Question: Im trying to create a calculation form in Ruby similiar to the picture below
( it's a screenshot of the from that i created using HTML and Javascript codepen:
<URL>

It's suppose to work like this
The budget part
U add a budget and it get's divided by the three input fields and the results below it.
The weightings part
You have nine inputs field and the value's you enter there get divide the results of the previous one
Then lastly the objectives part where you can add and remove 7 columns rows
It's pretty complicated, but i just finished the Micheal Hart tutorial and I'm not sure how to approach this.
I was thinking of creating one Model named Management
But would i then have to create all the value inputs in the module?
'''
$ rails generate model Budget budget:text weighings:text objectives:text confrences:text prob:text user:references
'''
Or should i create separate models?
Because my Migrate looks like this and i'm not sure how the extra input value's would be saved
'''
class CreateBudgets < ActiveRecord::Migration[5.0]
def change
create_table :budgets do |t|
t.text :budget
t.text :weighings
t.text :objectives
t.text :confrences
t.text :prob
t.references :user, foreign_key: true
t.timestamps
end
end
end
'''
Also I was using a code to add columns in JavaScript ( u can see it in the code pen link)
I'm unassuming i can use JavaScript for the calculations and the results get saved once i press submit?
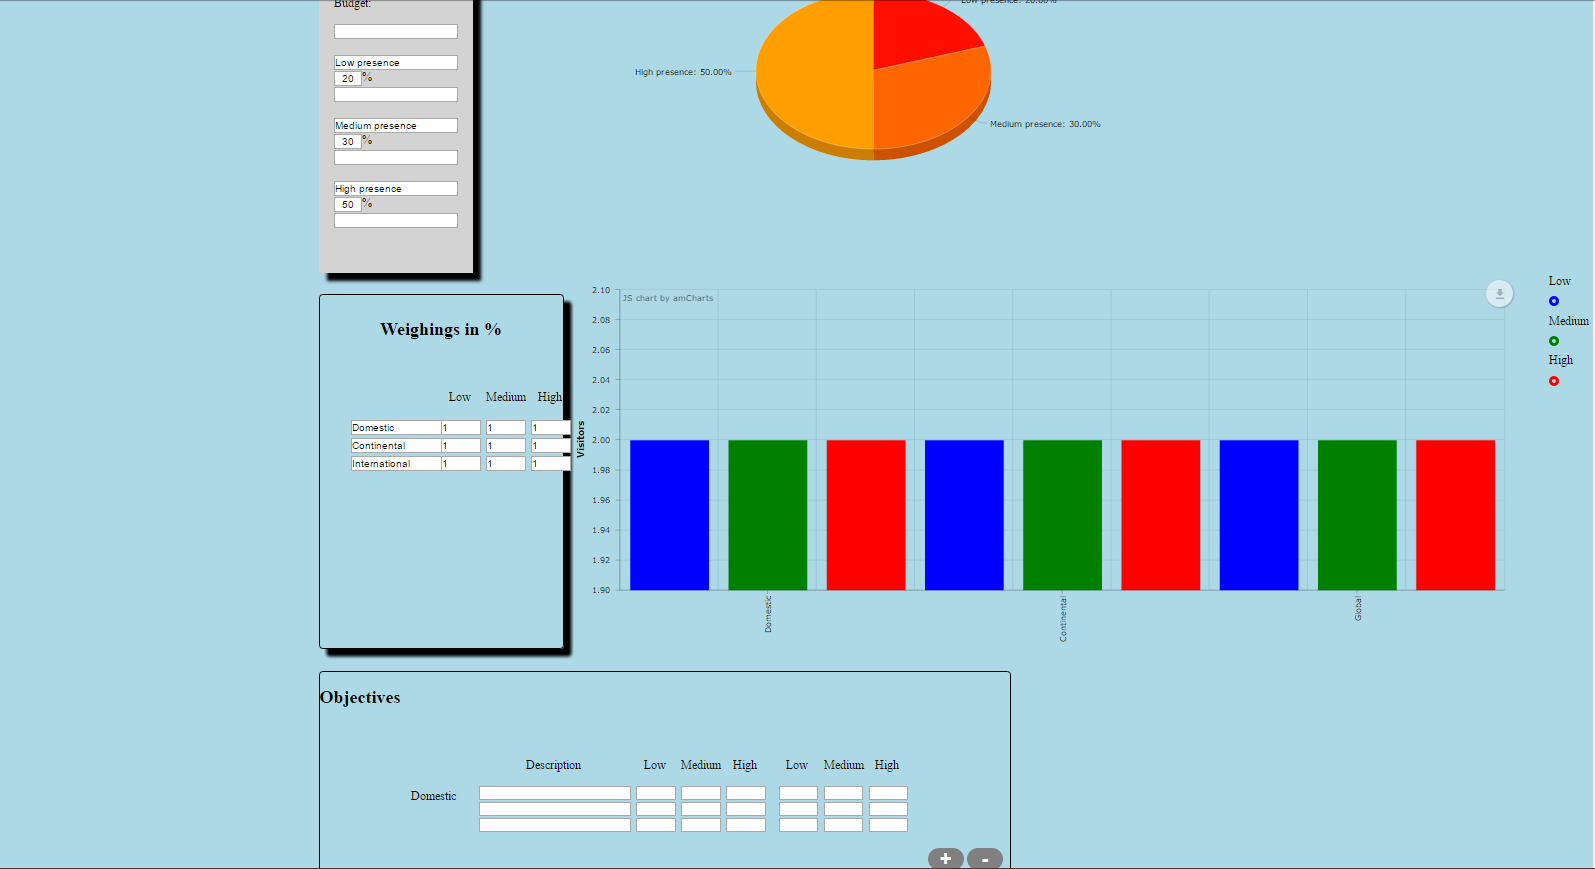
Answer: The answer I found was by using the same <URL> to my app so I could dynamically add new fields to run the calculation
Below is part of the code:
'''
class ManagmentsController < ApplicationController
before_action :logged_in_user, only: [:create, :destroy]
before_action :correct_user, only: :destroy
def index
@managments = current_user.managments
@micropost = current_user.microposts.build
end
def show
@microposts = Micropost.paginate(page: params[:page])
@managment = Managment.find_by(id: params[:id])
if !@managment
raise ActionController::RoutingError.new('Not Found')
end
@user = @managment.user
end
def new
@user = User.new
@managment = Managment.new
@microposts = Micropost.paginate(page: params[:page])
end
def edit
@managment = Managment.find(params[:id])
@microposts = Micropost.paginate(page: params[:page])
end
def create
@managment = current_user.managments.build(managment_params)
if @managment.save
flash[:success] = "Managment created!"
redirect_to @managment
else
@feed_items = current_user.feed.paginate(page: params[:page])
render 'new'
end
end
def update
@managment = Managment.find(params[:id])
if @managment.update(managment_params)
redirect_to @managment
else
render 'edit'
end
end
def destroy
@managment.destroy
flash[:success] = "Managment deleted"
redirect_to managments_path
end
private
def managment_params
params.require(:managment).permit(
:title, :budget,
:procent1, :procent2, :procent3, :procent4,
:procent5, :procent6, :procent7,
:procent8, :procent9, :procent10,
:procent11, :procent12, :result1,
:result2, :result3,
:lowprocent1, :lowprocent2, :lowprocent3,
:medprocent1, :medprocent2, :medprocent3,
:highprocent1, :highprocent2, :highprocent3,
objectives_attributes: [
:id, :objectivesname1,
:lowobjectives1, :medobjectives1,
:highobjectives1, :lowobjectives1,
:medobjectives1, :highobjectives1,
:lowprocent1,:medprocent1,:highprocent1,
:_destroy],
continentals_attributes: [
:id, :objectivesname2,
:lowobjectives2, :medobjectives2,
:highobjectives2, :lowobjectives2,
:medobjectives2, :highobjectives2,
:lowprocent2,:medprocent2,:highprocent2,
:_destroy],
internationals_attributes: [
:id, :objectivesname3,
:lowobjectives3, :medobjectives3,
:highobjectives3, :lowobjectives3,
:medobjectives3, :highobjectives3,
:lowprocent3,:medprocent3,:highprocent3,
:_destroy])
end
def correct_user
@managment = current_user.managments.find_by(id: params[:id])
redirect_to managments_path if @managment.nil?
end
end
'''
'''
<div class="field" id="weighings">
<div class="colum">
<h4>Low presence</h4>
<input class="inputbudget procentages" id="lowplow" onkeydown="return false" value="<%= managment.procent4 %>">%
<input class="inputbudget procentages" id="lowpmed" onkeydown="return false" value="<%= managment.procent5 %>">%
<input class="inputbudget procentages" id="lowphigh" onkeydown="return false" value="<%= managment.procent6 %>">%
</div>
<div class="colum">
<h4>Medium presence</h4>
<input class="inputbudget procentages" id="medplow" onkeydown="return false" value="<%= managment.procent7 %>">%
<input class="inputbudget procentages" id="medpmed" onkeydown="return false" value="<%= managment.procent8 %>">%
<input class="inputbudget procentages" id="medphigh" onkeydown="return false" value="<%= managment.procent9 %>">%
</div>
<div class="colum">
<h4>High presence</h4>
<input class="inputbudget procentages" id="highplow" onkeydown="return false" value="<%= managment.procent10 %>">%
<input class="inputbudget procentages" id="highpmed" onkeydown="return false" value="<%= managment.procent11 %>">%
<input class="inputbudget procentages" id="highphigh" onkeydown="return false" value="<%= managment.procent12 %>">%
</div>
</div>
<div class="field">
<h1>Objectives</h1>
<h4>low presence</h4>
<input class="inputbudget procentages" id="objectiveinput" onkeydown="return false" value="<%= managment.objectivesname1 %>">
<input class="inputbudget procentages" id="procentages" onkeydown="return false" value="<%= managment.lowprocent1 %>">%
<input class="inputbudget procentages" id="procentages" onkeydown="return false" value="<%= managment.medprocent1 %>">%
<input class="inputbudget procentages" id="procentages" onkeydown="return false" value="<%= managment.highprocent1 %>">%
<input class="inputbudget procentages" id="procentages" onkeydown="return false" value="<%= managment.lowobjectives1 %>">
<input class="inputbudget procentages" id="procentages" onkeydown="return false" value="<%= managment.medobjectives1 %>">
<input class="inputbudget procentages" id="procentages" onkeydown="return false" value="<%= managment.highobjectives1 %>">
<h4>Medium presence</h4>
<input class="inputbudget procentages" id="objectiveinput" onkeydown="return false" value="<%= managment.objectivesname2 %>">
<input class="inputbudget procentages" id="procentages" onkeydown="return false" value="<%= managment.lowprocent2 %>">%
<input class="inputbudget procentages" id="procentages" onkeydown="return false" value="<%= managment.medprocent2 %>">%
<input class="inputbudget procentages" id="procentages" onkeydown="return false" value="<%= managment.highprocent2 %>">%
<input class="inputbudget procentages" id="procentages" onkeydown="return false" value="<%= managment.lowobjectives2 %>">
<input class="inputbudget procentages" id="procentages" onkeydown="return false" value="<%= managment.medobjectives2 %>">
<input class="inputbudget procentages" id="procentages" onkeydown="return false" value="<%= managment.highobjectives2 %>">
<h4>High presence</h4>
<input class="inputbudget procentages" id="objectiveinput" onkeydown="return false" value="<%= managment.objectivesname3 %>">
<input class="inputbudget procentages" id="procentages" onkeydown="return false" value="<%= managment.lowprocent3 %>">%
<input class="inputbudget procentages" id="procentages" onkeydown="return false" value="<%= managment.medprocent3 %>">%
<input class="inputbudget procentages" id="procentages" onkeydown="return false" value="<%= managment.highprocent3 %>">%
<input class="inputbudget procentages" id="procentages" onkeydown="return false" value="<%= managment.lowobjectives3 %>">
<input class="inputbudget procentages" id="procentages" onkeydown="return false" value="<%= managment.medobjectives3 %>">
<input class="inputbudget procentages" id="procentages" onkeydown="return false" value="<%= managment.highobjectives3 %>">
</div>
</div>
<div id="menu1" class="tab-pane fade">
<h3>Data</h3>
<!--START BUDGET FORM -->
<form class="budgetresultsoutput" id="totalbudget">
<!--End budget output-->
<!--Procentages output-->
<div class="row datarowbudget">
<div class="colum" id="columtext">
<p>P.O.I</p>
<input class="box names" type="text" id="title3-0" value="Domestic" onkeydown="return false" placeholder="Slice #1 title" />
<input class="box names" type="text" id="title2-1" value="Continental" onkeydown="return false" placeholder="Slice #1 title" />
<input class="box names" type="text" id="title2-2" value="International" onkeydown="return false" placeholder="Slice #1 title" />
<input class="box" type="text" id="title2-2" value="Total" onkeydown="return false" placeholder="Slice #1 title" />
</div>
<!-- COLUM 1/LOW-->
<div class="colum" id="regio">
<p>Low</p>
<input class="box" value="1" id="value3-0" type="text" onkeydown="return false" />
<input class="box" value="1" id="value3-1" type="text" onkeydown="return false" />
<input class="box" value="1" id="value3-2" type="text" onkeydown="return false" />
<input class="box" value="1" id="value3-9" type="text" onkeydown="return false" />
</div>
<!-- COLUM 2 MEDIUM -->
<div class="colum" id="regio">
<p>Medium</p>
<input class="box" value="1" id="value3-3" type="text" onkeydown="return false" />
<input class="box" value="1" id="value3-4" type="text" onkeydown="return false" />
<input class="box" value="1" id="value3-5" type="text" onkeydown="return false" />
<input class="box" value="1" id="value3-10" type="text" onkeydown="return false" />
</div>
<!-- COLUM 3 HIGH -->
<div class="colum" id="regio">
<p>High</p>
<input class="box" value="1" id="value3-6" type="text" onkeydown="return false" />
<input class="box" value="1" id="value3-7" type="text" onkeydown="return false" />
<input class="box" value="1" id="value3-8" type="text" onkeydown="return false" />
<input class="box" value="1" id="value3-11" type="text" onkeydown="return false" />
</div>
<!--Budget output-->
<div class="colum columbudget" id="regio">
<p>Budget</p>
<input id="budgetdata" type="text" name="budget" value="<%= managment.budget %>" onkeydown="return false"><br>
</div>
<div class="colum" id="regioprec">
<!--Low presence:-->
<p>Procentages</p>
<input class="procentages" id="lowdata" type="text" name="low" value="<%= managment.procent1 %>" onkeydown="return false">%<br>
<input class="procentages"id="meddata" type="text" name="low" value="<%= managment.procent2 %>" onkeydown="return false">%<br>
<input class="procentages" id="highdata" type="text" name="low" value="<%= managment.procent3 %>" onkeydown="return false">%<br>
</div>
</div>
<!--End procentages input-->
</div>
<div id="menu2" class="tab-pane fade">
<h3>Desired return sheet</h3>
<p>Sed ut perspiciatis unde omnis iste natus error sit voluptatem accusantium doloremque laudantium, totam rem aperiam.</p>
</div>
<div id="menu3" class="tab-pane fade">
<h3>Expected return sheet</h3>
<p>Eaque ipsa quae ab illo inventore veritatis et quasi architecto beatae vitae dicta sunt explicabo.</p>
</div>
<div id="menu4" class="tab-pane fade">
<h3>Cost sheet</h3>
<p>Eaque ipsa quae ab illo inventore veritatis et quasi architecto beatae vitae dicta sunt explicabo.</p>
</div>
</div>
<span class="timestamp">
<% if current_user?(managment.user) %>
<%= link_to "delete", managment, method: :delete,
data: { confirm: "You sure?" } %>
<% end %>
</span>
</li>
<script type="text/javascript">
//CALCULATE MANAGEMENT
function calculateManagement() {
//START OF BUDGET(data) PART
var domesticResultLow = document.getElementById('value3-0');
var domesticResultMed = document.getElementById('value3-1');
var domesticResultHigh = document.getElementById('value3-2');
var domesticResultFinal = document.getElementById('value3-9');
var continentalResultLow = document.getElementById('value3-3');
var continentalResultMed = document.getElementById('value3-4');
var continentalResultHigh = document.getElementById('value3-5');
var continentalResultFinal = document.getElementById('value3-10');
var globalResultLow = document.getElementById('value3-6');
var globalResultMed = document.getElementById('value3-7');
var globalResultHigh = document.getElementById('value3-8');
var globalResultFinal = document.getElementById('value3-11');
var lowProcentageLow = document.getElementById('lowplow').value;
var lowProcentageMed = document.getElementById('lowpmed').value;
var lowProcentageHigh = document.getElementById('lowphigh').value;
var medProcentageLow = document.getElementById('medplow').value;
var medProcentageMed = document.getElementById('medpmed').value;
var medProcentageHigh = document.getElementById('medphigh').value;
var highProcentageLow = document.getElementById('highplow').value;
var highProcentageMed = document.getElementById('highpmed').value;
var highProcentageHigh = document.getElementById('highphigh').value;
var resultOne = document.getElementById('result1').value;
var resultTwo = document.getElementById('result2').value;
var resultThree = document.getElementById('result3').value;
var lowProcentLow = (resultOne /100 )* lowProcentageLow;
domesticResultLow.value = lowProcentLow;
var lowProcentMed = (resultOne /100 )* lowProcentageMed;
domesticResultMed.value = lowProcentMed;
var lowProcentHigh = (resultOne /100 )* lowProcentageHigh;
domesticResultHigh.value = lowProcentHigh;
var medProcentLow = (resultTwo /100 )* medProcentageLow;
continentalResultLow.value = medProcentLow;
var medProcentMed = (resultTwo /100 )* medProcentageMed;
continentalResultMed.value = medProcentMed;
var medProcentHigh = (resultTwo /100 )* medProcentageHigh;
continentalResultHigh.value = medProcentHigh;
var highProcentLow = (resultThree /100 )* highProcentageLow;
globalResultLow.value = highProcentLow;
var highProcentMed = (resultThree /100 )* highProcentageMed;
globalResultMed.value = highProcentMed;
var highProcentHigh = (resultThree /100 )* highProcentageHigh;
globalResultHigh.value = highProcentHigh;
domesticResultFinal.value = resultOne;
continentalResultFinal.value = resultTwo;
globalResultFinal.value = resultThree;
//END OF BUDGET(data) PART
}
//No letters
function isNumber(evt) {
evt = (evt) ? evt : window.event;
var charCode = (evt.which) ? evt.which : evt.keyCode;
if (charCode > 31 && (charCode < 48 || charCode > 57)) {
return false;
}
return true;
}
//
</script>
'''